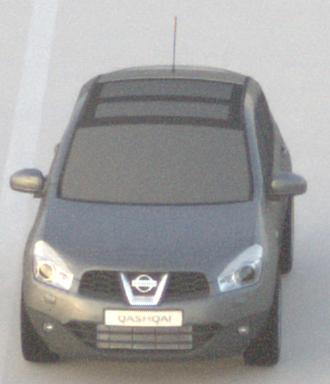
Make: Nissan
Model: Qashqai 1.6
Detailed model: Qashqai (J10)
Model produced from: 2010/03
Model produced until: 2010/08
Doors: 5
Color: gray
Road condition: dry road
Daytime: sunrise or sunset
Contrast: low contrast